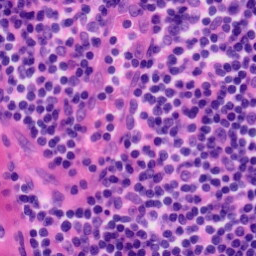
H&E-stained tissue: Tonsil